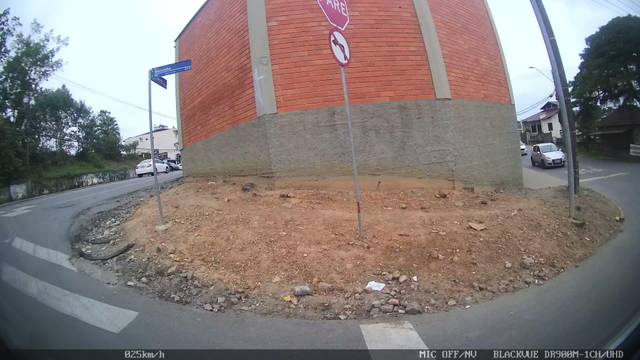
Region: Brazil
Coordinates: -26.343, -48.847